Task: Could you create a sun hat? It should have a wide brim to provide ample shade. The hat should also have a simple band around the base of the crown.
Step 4:
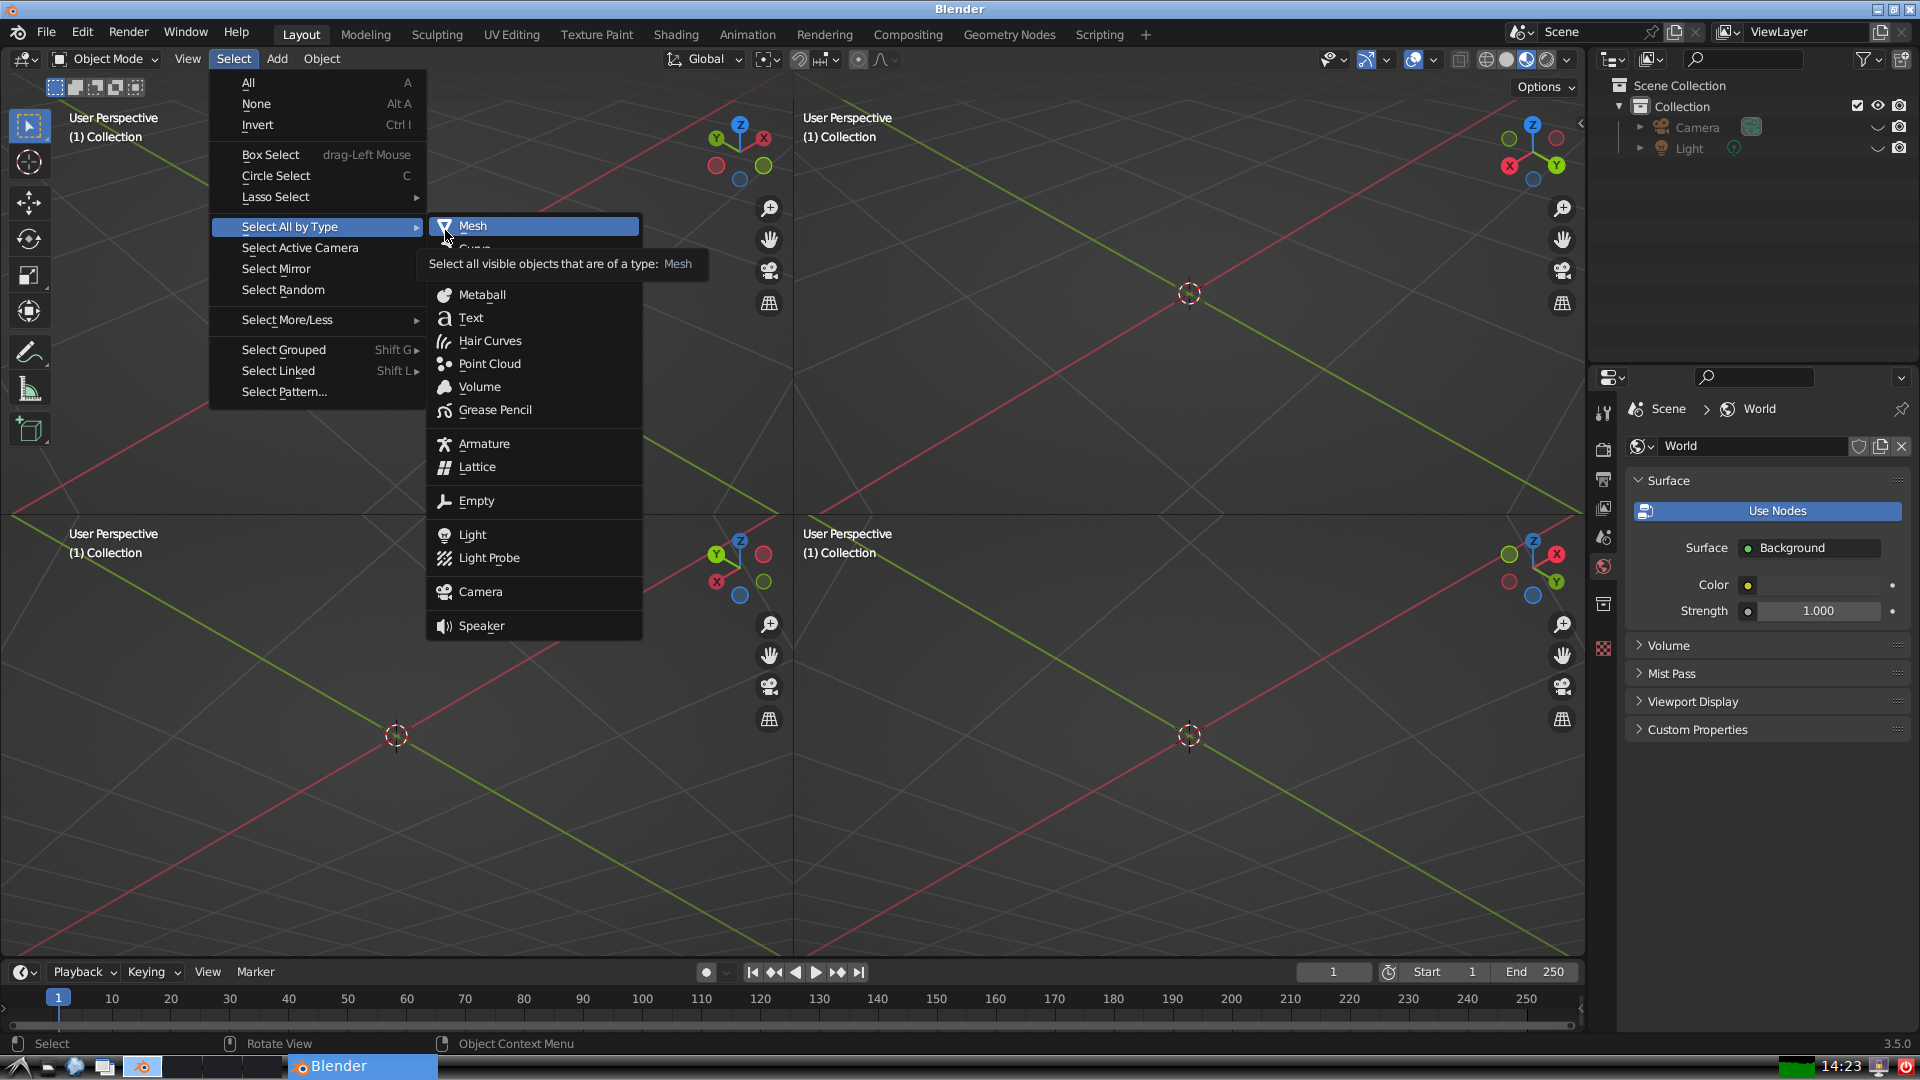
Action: click: no